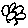
Label: flower